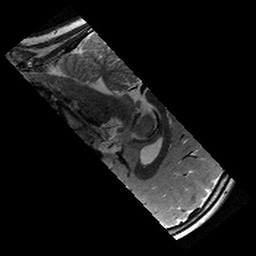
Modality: T2w
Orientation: sagittal
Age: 8
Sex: female
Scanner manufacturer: siemens
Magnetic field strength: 3 T
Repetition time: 9.23 s
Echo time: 0.067 s